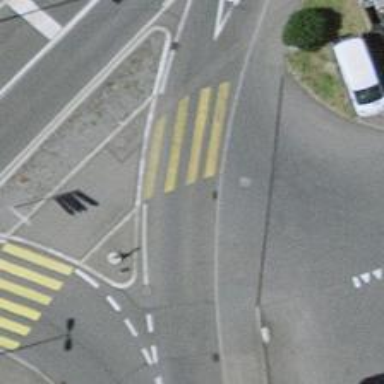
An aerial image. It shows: Kerb serving as barrier.